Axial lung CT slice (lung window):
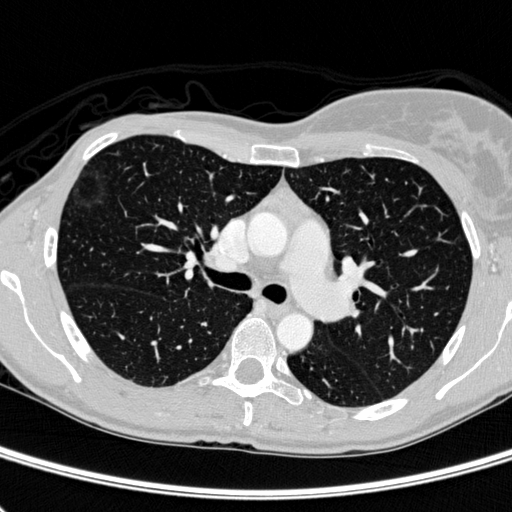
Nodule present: no